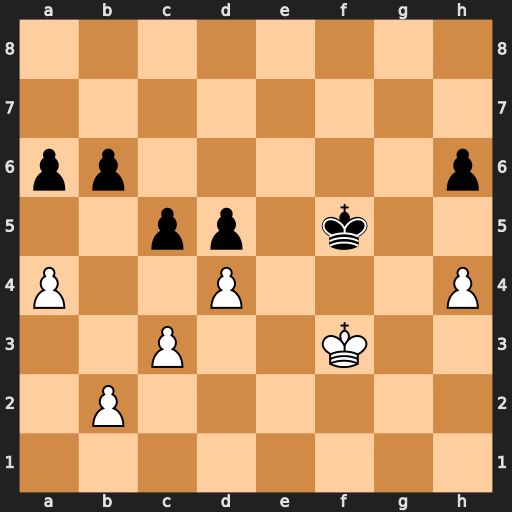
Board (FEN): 8/8/pp5p/2pp1k2/P2P3P/2P2K2/1P6/8
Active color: w
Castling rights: -
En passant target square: -
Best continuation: a5 bxa5 dxc5